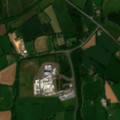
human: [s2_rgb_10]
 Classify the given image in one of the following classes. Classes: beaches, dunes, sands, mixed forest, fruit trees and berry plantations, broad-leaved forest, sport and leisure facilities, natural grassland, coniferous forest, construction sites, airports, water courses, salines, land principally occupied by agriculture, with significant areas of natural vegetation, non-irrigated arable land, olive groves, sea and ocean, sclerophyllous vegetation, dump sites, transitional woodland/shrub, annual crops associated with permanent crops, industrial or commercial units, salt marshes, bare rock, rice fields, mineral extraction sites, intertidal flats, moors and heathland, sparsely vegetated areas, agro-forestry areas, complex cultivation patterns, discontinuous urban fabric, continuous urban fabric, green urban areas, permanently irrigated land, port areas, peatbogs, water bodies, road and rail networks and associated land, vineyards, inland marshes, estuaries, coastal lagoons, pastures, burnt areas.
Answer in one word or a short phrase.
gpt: pastures